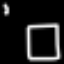
Label: square